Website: bh-photo
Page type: gifting
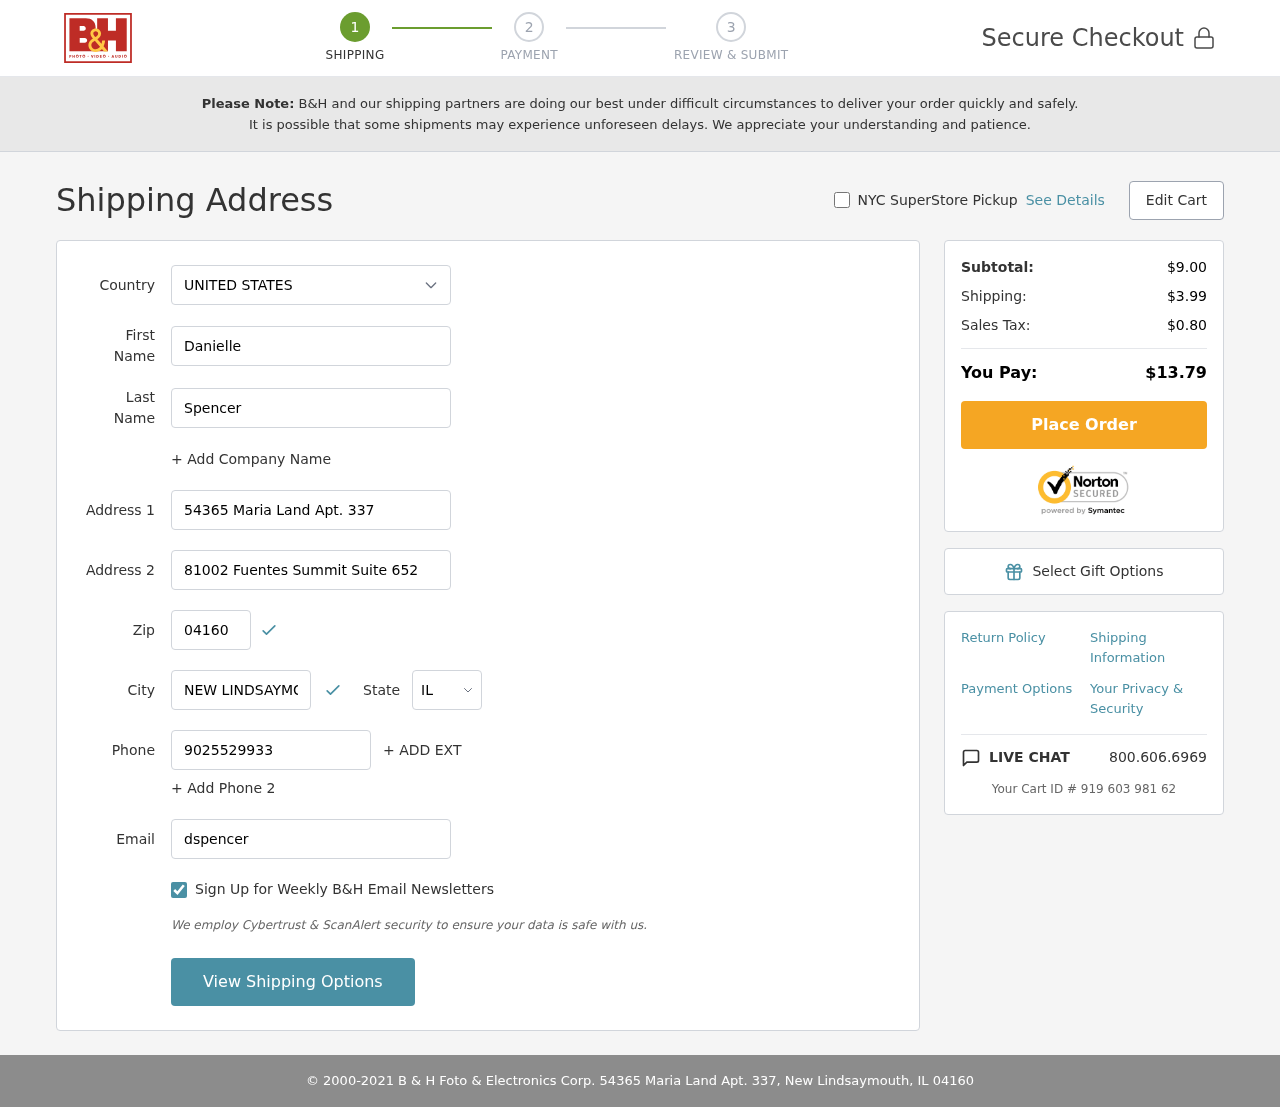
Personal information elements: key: PII_CITY
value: New Lindsaymouth
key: PII_COUNTRY
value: United States
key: PII_EMAIL
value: dspencer@yahoo.com
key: PII_FIRSTNAME
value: Danielle
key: PII_LASTNAME
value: Spencer
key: PII_PHONE
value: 9025529933
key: PII_POSTCODE
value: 04160
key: PII_STATE_ABBR
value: IL
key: PII_STREET
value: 54365 Maria Land Apt. 337
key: PII_STREET2
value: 81002 Fuentes Summit Suite 652
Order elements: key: ORDER_SUBTOTAL
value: $9.00
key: ORDER_SHIPPING_COST
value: $3.99
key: ORDER_TAX
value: $0.80
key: ORDER_TOTAL
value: $13.79
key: ORDER_ID
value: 919 603 981 62